Interaction volume radius: 5 \u00c5
Interaction volume height: 25 \u00c5
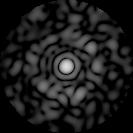
Disorder parameter: 0.8496